Question: I created a 'scrollview' that contains 'LinearLayout' which have some 'ImageButtons' in it, some pics is cut a part from the left as in the following image:

as you see in the image, the cut image reserves a place can contains all of it, also the same at the layout around them.
'''
<ScrollView
android:layout_width="wrap_content"
android:layout_height="wrap_content"
android:layout_gravity="left"
android:layout_weight="0.08"
android:layout_marginRight="35dp" >
<LinearLayout
android:id="@+id/lefter"
android:layout_width="fill_parent"
android:layout_height="wrap_content"
android:layout_gravity="center"
android:background="@android:color/transparent"
android:gravity="center"
android:orientation="vertical"
android:paddingBottom="15dp"
android:paddingTop="10dp"
android:weightSum="5" >
<ImageButton
android:id="@+id/backhome_side"
android:layout_width="wrap_content"
android:layout_height="0dp"
android:layout_gravity="center"
android:layout_weight="1"
android:adjustViewBounds="true"
android:layout_marginBottom="2dp"
android:background="@android:color/transparent"
android:clickable="true"
android:scaleType="centerInside"
android:src="@drawable/light_backhome" />
<ImageButton
android:id="@+id/leave_side"
android:layout_width="wrap_content"
android:layout_height="0dp"
android:layout_gravity="center"
android:layout_weight="1"
android:adjustViewBounds="true"
android:layout_marginBottom="2dp"
android:background="@android:color/transparent"
android:clickable="true"
android:scaleType="centerInside"
android:src="@drawable/light_leave" />
/*
.
.
.
.// another 7 images*/
</LinearLayout>
</ScrollView>
'''
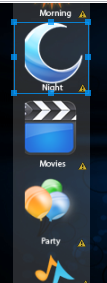
Answer: Replace
'''
android:scaleType="centerInside"
'''
with
'''
android:scaleType="fitCenter"
'''
in each ImageButton tag